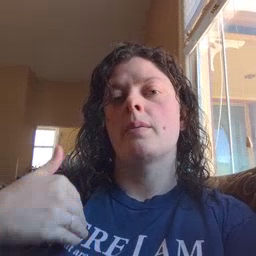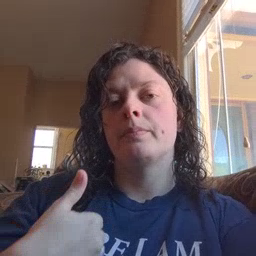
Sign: animal